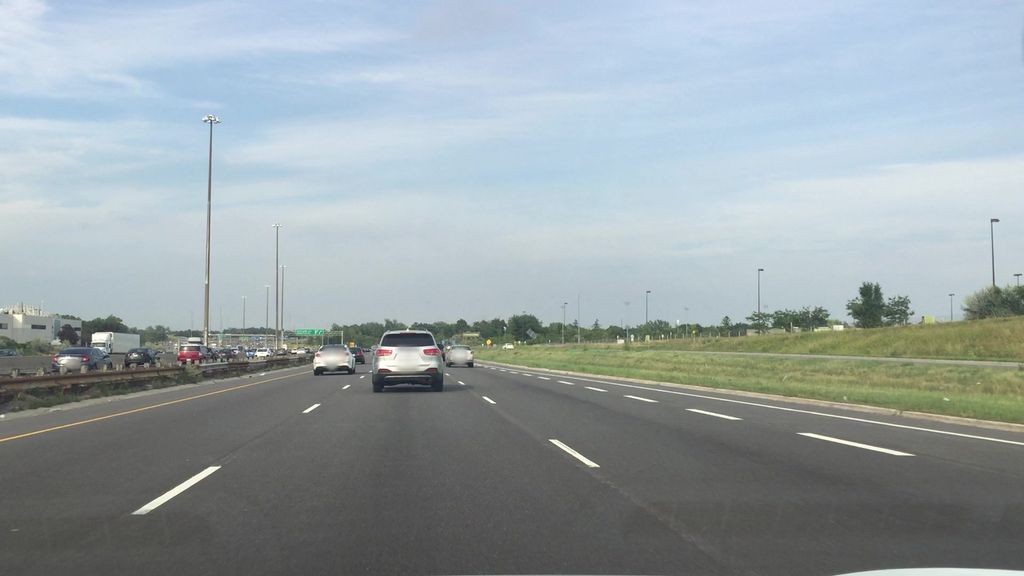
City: toronto